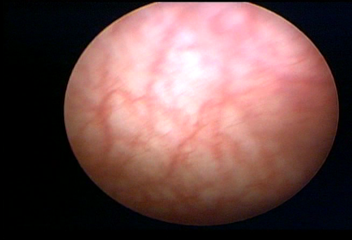
Modality: WLC
Class: Normal mucosa
Bladder cancer association: No